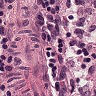
Metastatic tissue present: no